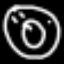
Label: donut